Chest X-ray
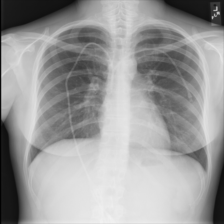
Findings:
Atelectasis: negative
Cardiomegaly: negative
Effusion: negative
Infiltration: negative
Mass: negative
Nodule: negative
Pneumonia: negative
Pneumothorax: negative
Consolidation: negative
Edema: negative
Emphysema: negative
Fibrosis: negative
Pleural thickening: negative
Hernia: negative